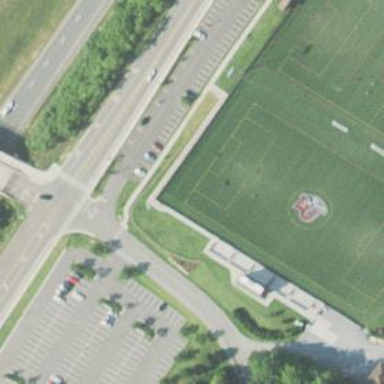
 providing recreational space for sports activities."